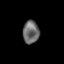
Tissue: prostate
Cell type: T cells
Senescence score: 0.3425
Nuclear area (px): 374
Mean DAPI intensity: 104.802